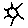
Label: sun